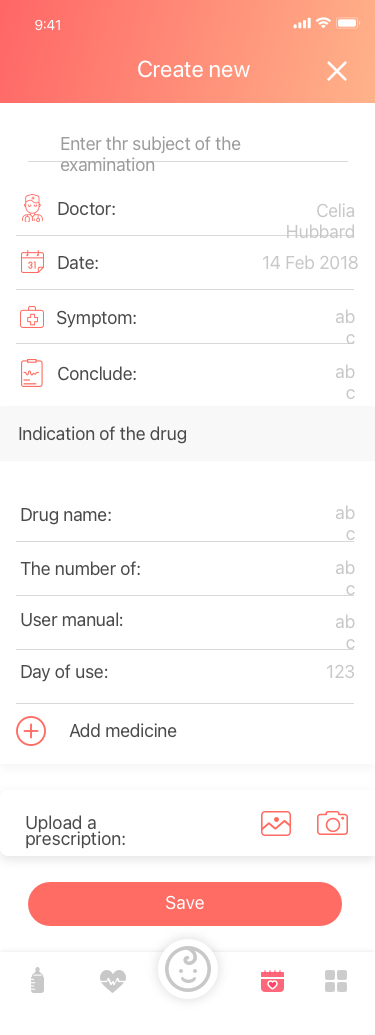
Text in this UI design:
Save
Date:
Enter thr subject of the examination
Doctor:
Symptom:
Conclude:
Drug name:
The number of:
User manual:
Day of use:
Add medicine
Indication of the drug
14 Feb 2018
Celia Hubbard
abc
abc
abc
abc
abc
123
Upload a prescription:
Create new